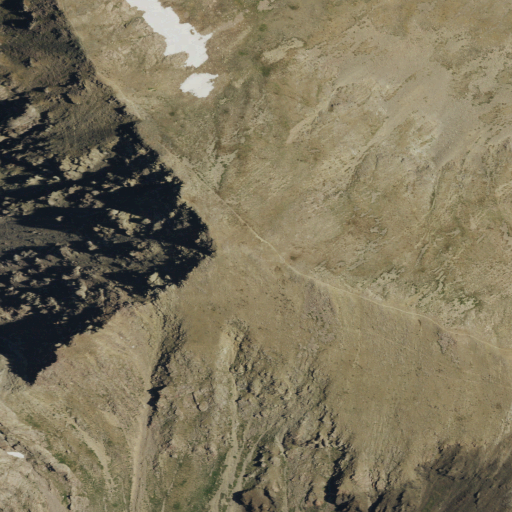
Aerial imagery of mountain in New Mexico named Simpson Peak containing grassland, barren land, and shrub